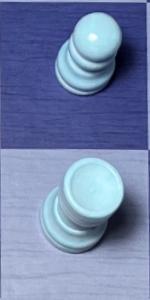
Label: Rook_White